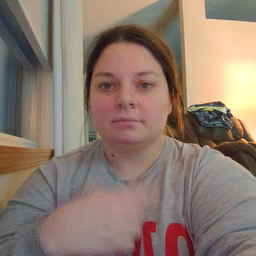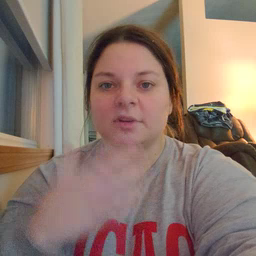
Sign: finish